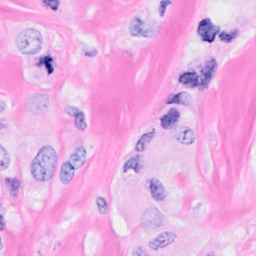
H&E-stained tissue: Breast